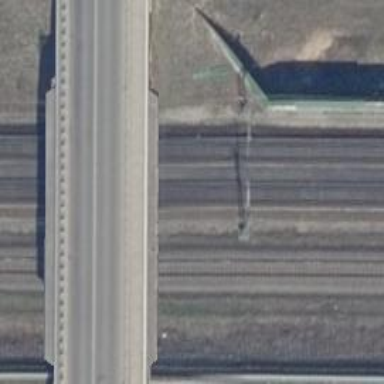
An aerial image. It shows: Milestone along the railway track with catenary mast.